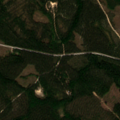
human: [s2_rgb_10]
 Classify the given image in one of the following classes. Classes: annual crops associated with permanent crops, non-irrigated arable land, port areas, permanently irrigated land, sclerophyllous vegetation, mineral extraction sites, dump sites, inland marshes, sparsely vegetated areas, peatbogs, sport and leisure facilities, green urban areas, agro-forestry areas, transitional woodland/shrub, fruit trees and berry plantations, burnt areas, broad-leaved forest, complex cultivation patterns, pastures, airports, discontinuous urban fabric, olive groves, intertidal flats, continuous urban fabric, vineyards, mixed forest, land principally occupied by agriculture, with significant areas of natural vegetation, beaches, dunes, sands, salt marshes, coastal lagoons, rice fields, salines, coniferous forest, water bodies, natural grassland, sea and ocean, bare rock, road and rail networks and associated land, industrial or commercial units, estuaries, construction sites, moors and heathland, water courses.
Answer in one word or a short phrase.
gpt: coniferous forest, transitional woodland/shrub